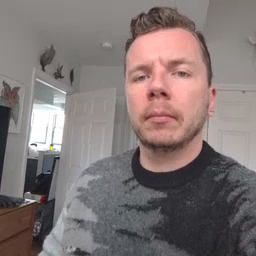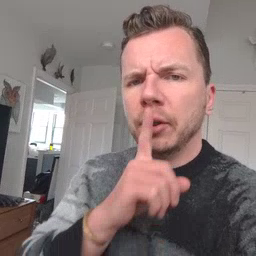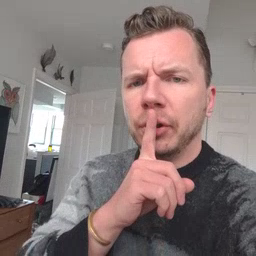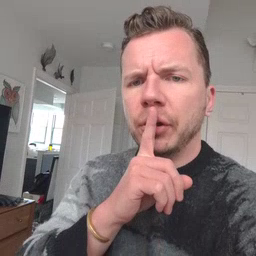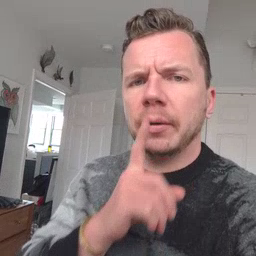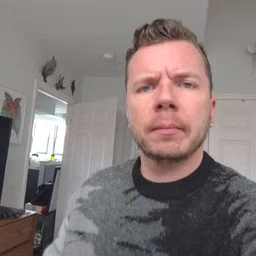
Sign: shhh